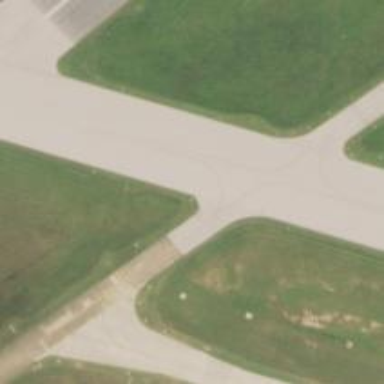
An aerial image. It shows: View of taxiway at the airport.